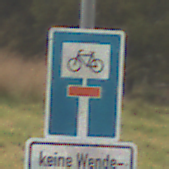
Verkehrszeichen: SackgasseRadverkehrDurchlaessig
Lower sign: HinweisGeaenderteVorfahrtVerkehrsfuehrungVerkehrsregelung3
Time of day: MorningAfternoon
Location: Outdoor (Nature)
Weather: Overcast
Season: NotSpecified
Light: Natural